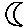
Label: moon